Chest X-ray:
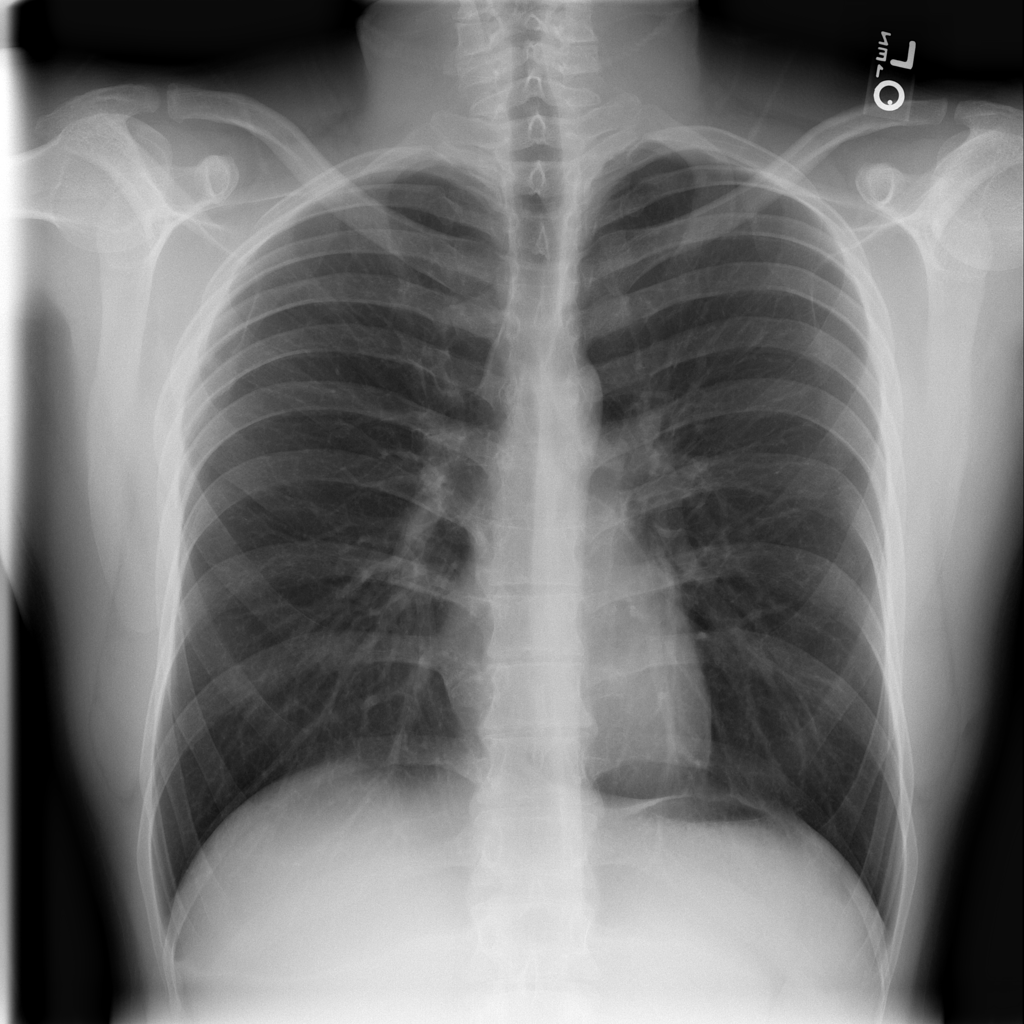
No abnormal finding: yes